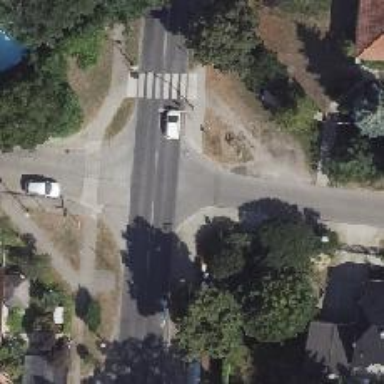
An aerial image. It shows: Residential road with asphalt surface and sidewalk on the left side.